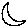
Label: moon